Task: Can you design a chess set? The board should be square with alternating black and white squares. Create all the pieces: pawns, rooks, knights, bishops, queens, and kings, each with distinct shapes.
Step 1796:
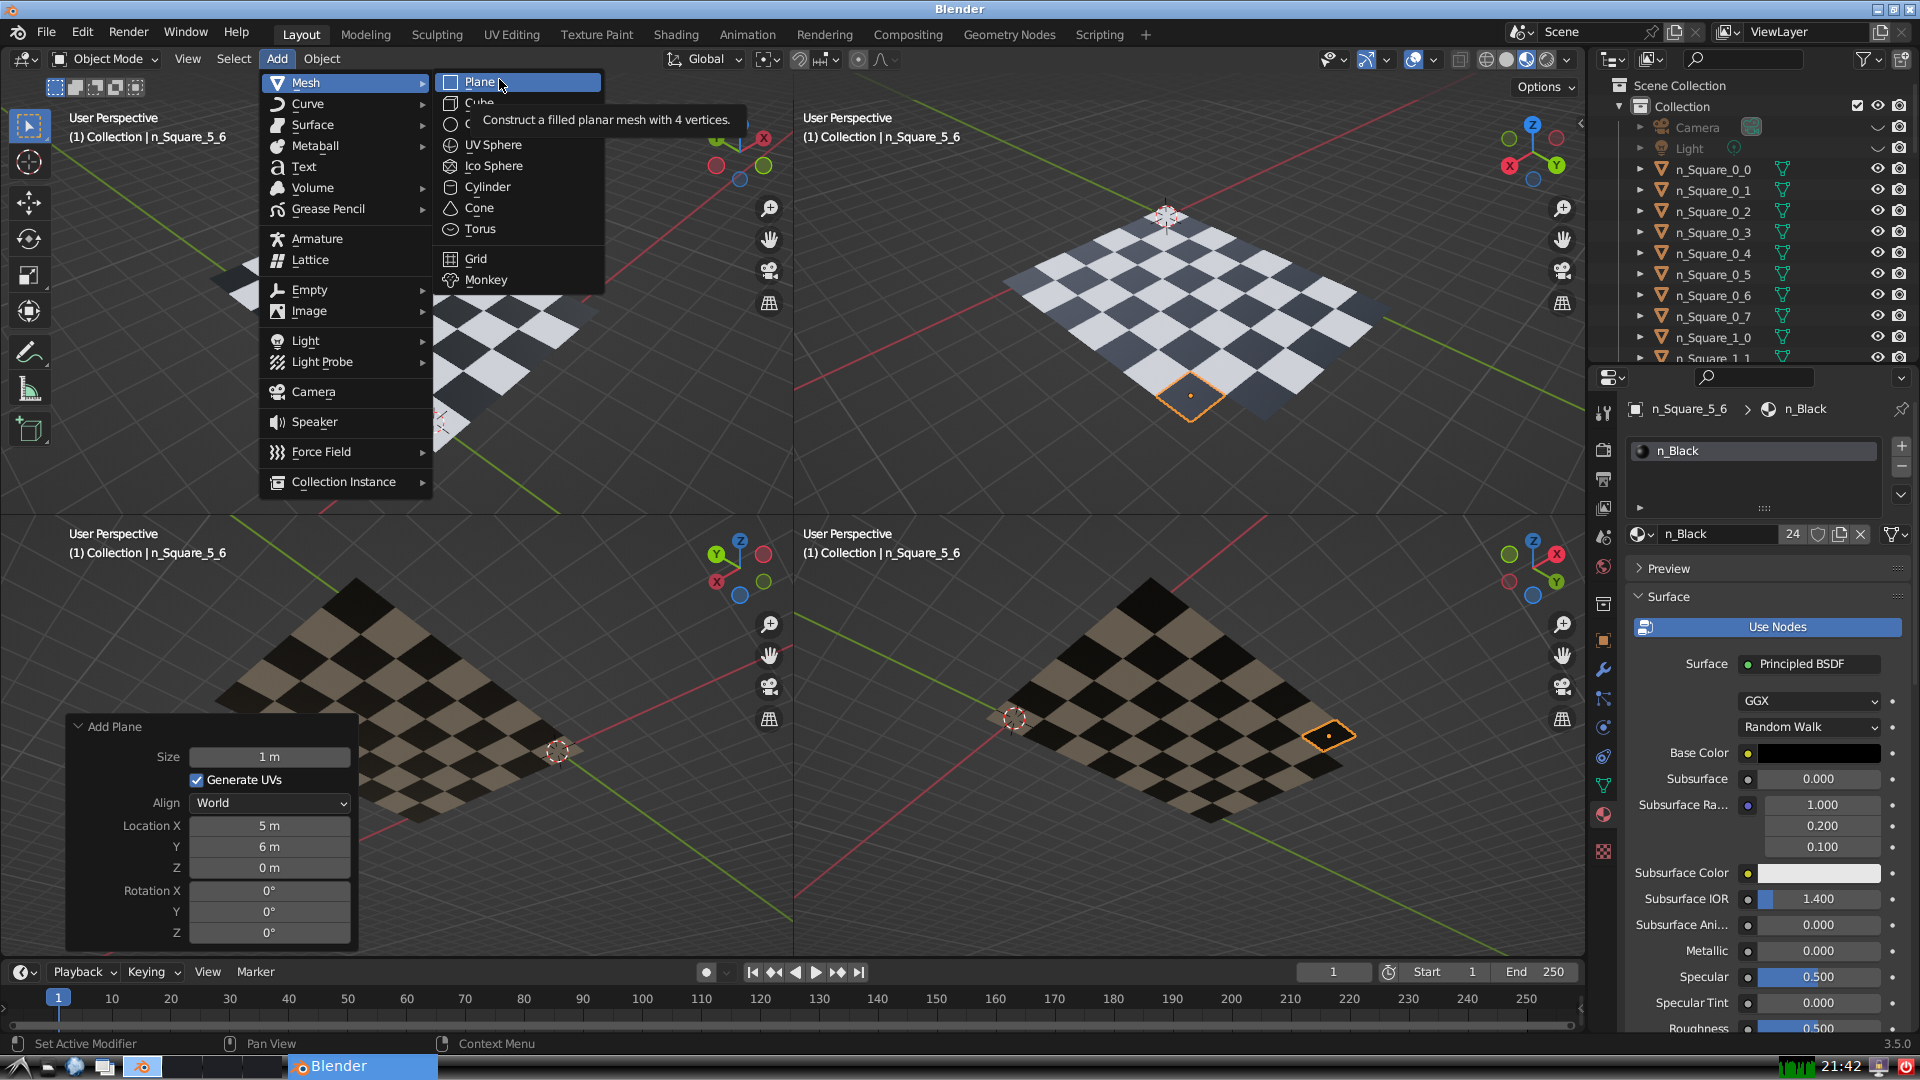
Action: click: no